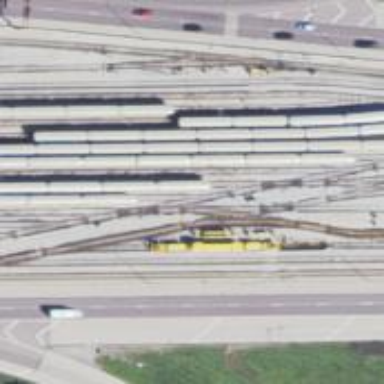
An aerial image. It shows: Railway crossing.